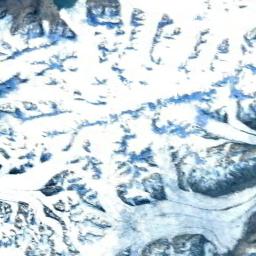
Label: snowberg